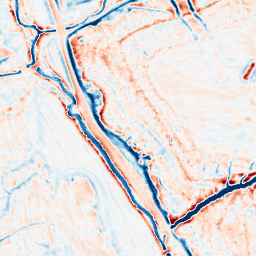
Category: edge_preserving
Decomposition family: bilateral
Decomposition parameters: d: 15
sigma_color: 75
sigma_space: 75
Upsampling method: bspline
Upsampling parameters: scale: 4
Upsampling scale: 4